RGB frame:
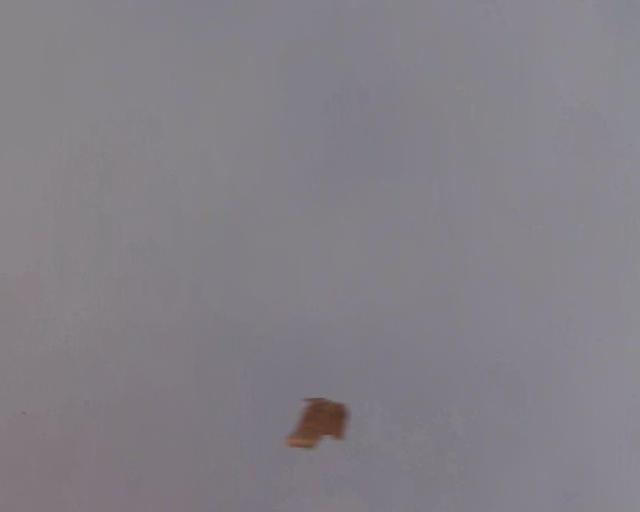
Thermal frame:
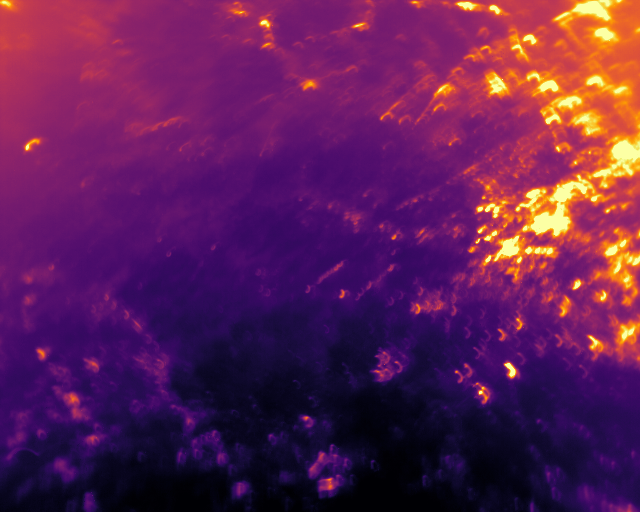
Captured: 2026-02-27 02:39:26
Pixels at or above 80 °C: 6140 (fraction of frame: 0.01874)